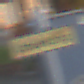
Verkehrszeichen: EndeDerUmleitungsankuendigung
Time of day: SunriseSunset
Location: Outdoor (Urban)
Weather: Clear
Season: NotSpecified
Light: Natural